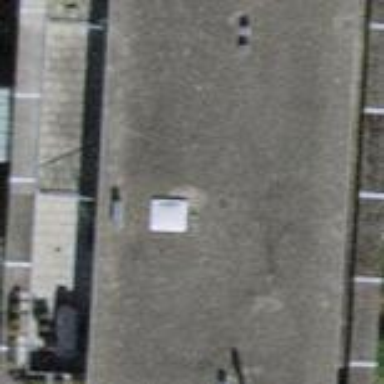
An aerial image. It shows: Building with apartments and flat roof.